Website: apple
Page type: account-selection
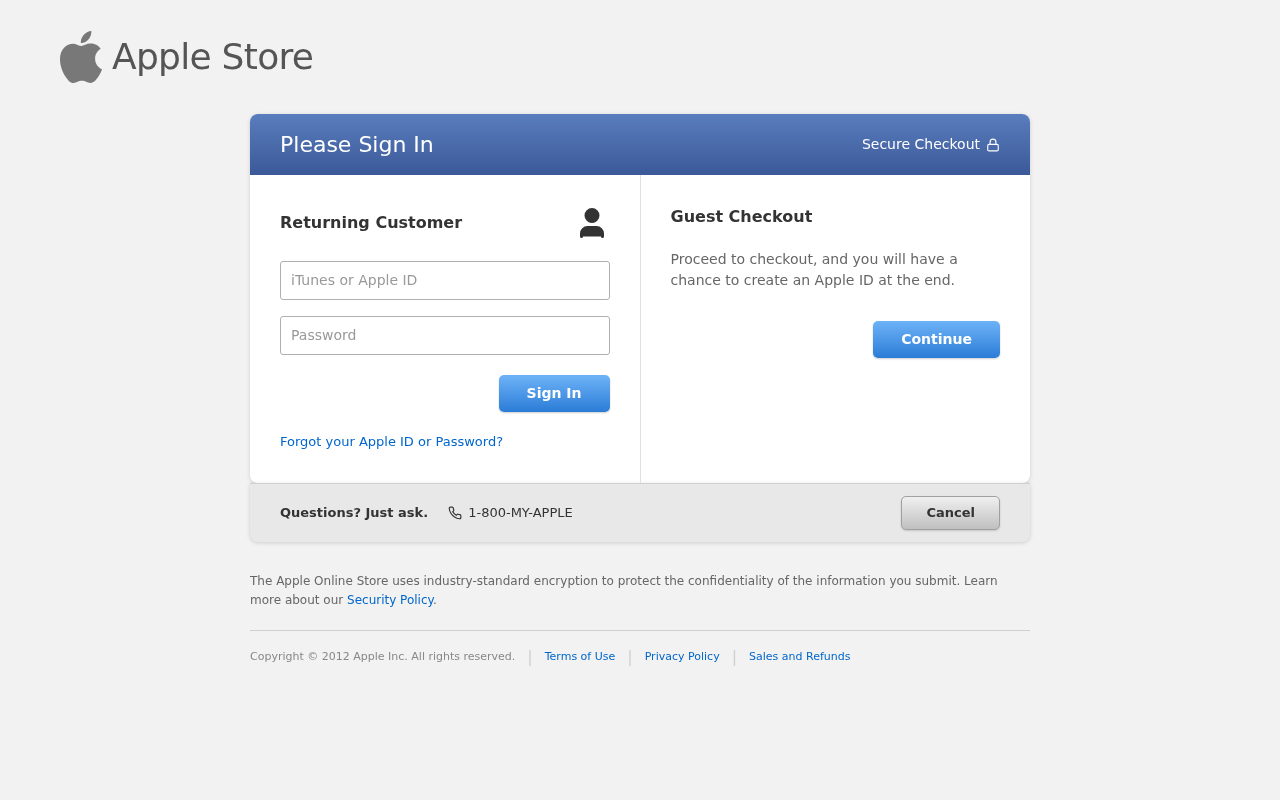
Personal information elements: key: PII_LOGIN_USERNAME
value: heatherclark91